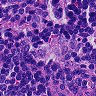
Metastatic tissue present: no